Field crop: tomato
Growth stage: 1
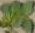
Species: solanum